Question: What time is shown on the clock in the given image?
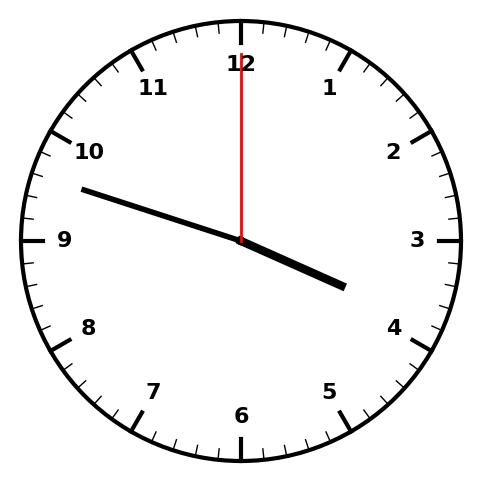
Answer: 03:48:00